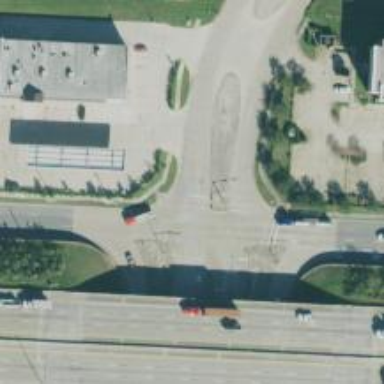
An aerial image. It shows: Secondary road with frontage road alongside.